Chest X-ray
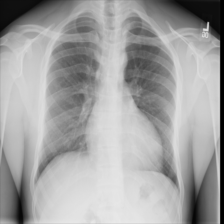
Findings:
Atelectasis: negative
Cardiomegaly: negative
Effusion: negative
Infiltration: negative
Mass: negative
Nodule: negative
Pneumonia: negative
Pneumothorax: negative
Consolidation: negative
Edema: negative
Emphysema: negative
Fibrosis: negative
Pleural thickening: negative
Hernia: negative